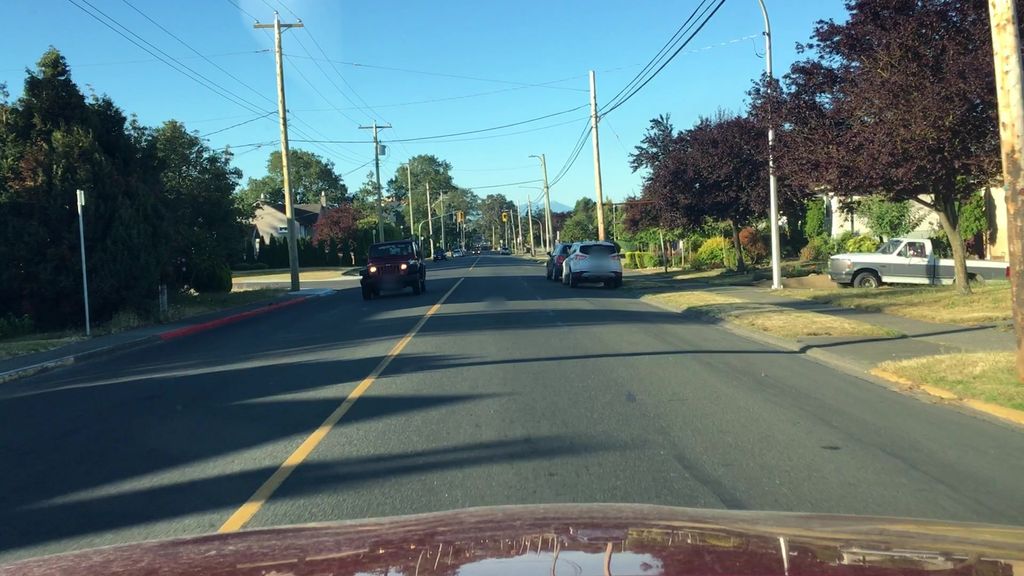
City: victoria